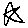
Label: star